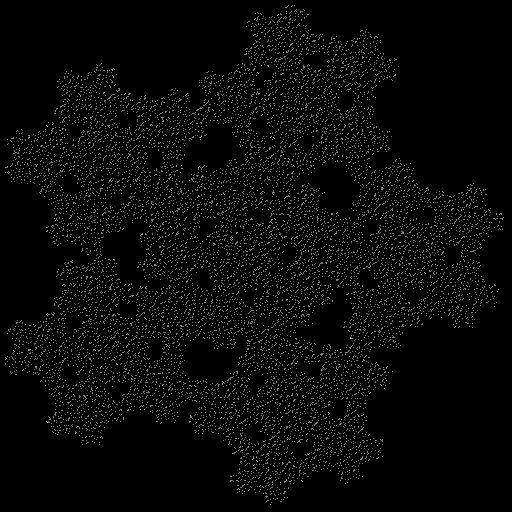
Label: mcWorter_pedigree